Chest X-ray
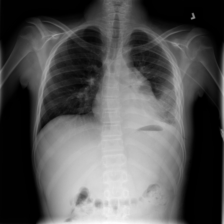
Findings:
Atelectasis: positive
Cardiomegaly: negative
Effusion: positive
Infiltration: positive
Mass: negative
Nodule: negative
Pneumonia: negative
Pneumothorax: negative
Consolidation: negative
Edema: negative
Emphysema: negative
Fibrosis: negative
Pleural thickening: negative
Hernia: negative